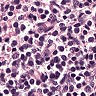
Metastatic tissue present: no